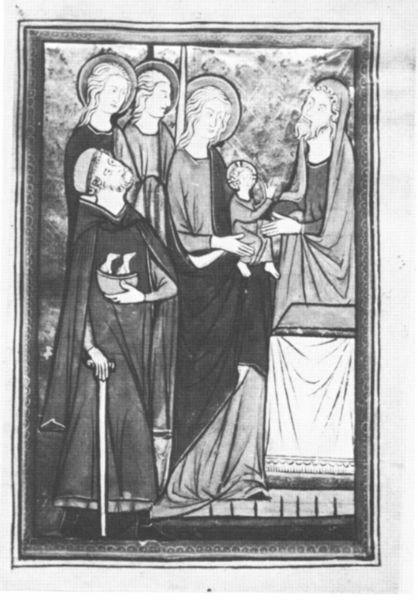
Titel: Psalter
Institution: Blackburn, Museum and Art Gallery
Schlagwörter: mann, frauen, menschen, frau, grau, männer, schwarz, weiss, zeichnung, tiere, leute, bart, bibel, halten, mensch, rahmen, schale, bild, vögel, gewand, kind, gotik, stock, gehstock, stab, baby, könig, thron, zeigen, buch, geben, druck, schwarz-weiss, schwert, reihe, heiligenschein, nimbus, jesus, mittelalter, priester, romanik, schwart, nest, heilige, wanderstab, taufe, maria, petrus, josef, säugling, schwarz/weiß, geburt christi, buchmalerei, gaben, gotil, heiligenstein, manesse, relgiion, sugling, igeheil